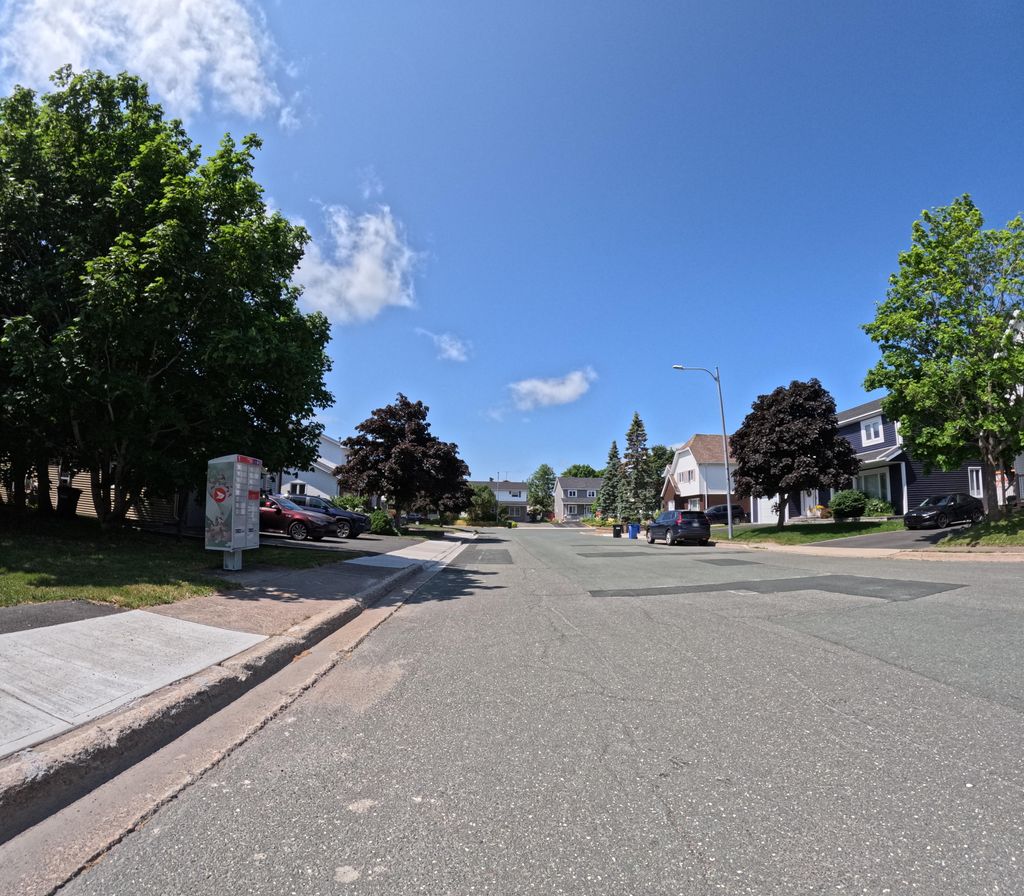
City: st_johns